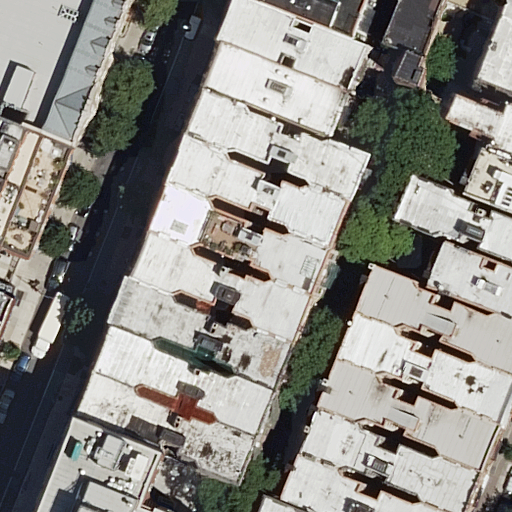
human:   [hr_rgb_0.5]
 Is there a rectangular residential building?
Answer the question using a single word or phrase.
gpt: yes

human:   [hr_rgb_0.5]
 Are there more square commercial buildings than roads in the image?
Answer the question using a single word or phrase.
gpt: no

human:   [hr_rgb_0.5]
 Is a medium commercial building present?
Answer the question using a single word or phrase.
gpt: no

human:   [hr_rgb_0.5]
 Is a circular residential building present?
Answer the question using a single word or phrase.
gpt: no

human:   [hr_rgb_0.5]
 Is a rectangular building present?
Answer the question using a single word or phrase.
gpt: yes

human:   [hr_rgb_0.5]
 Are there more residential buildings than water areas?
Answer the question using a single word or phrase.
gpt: yes

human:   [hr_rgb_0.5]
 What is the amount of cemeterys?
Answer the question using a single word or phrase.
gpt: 0

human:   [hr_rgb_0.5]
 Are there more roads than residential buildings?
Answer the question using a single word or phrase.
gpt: no

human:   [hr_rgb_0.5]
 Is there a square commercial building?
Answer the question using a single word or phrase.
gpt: no

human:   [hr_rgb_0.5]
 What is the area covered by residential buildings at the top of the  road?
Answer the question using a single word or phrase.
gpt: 2761m2

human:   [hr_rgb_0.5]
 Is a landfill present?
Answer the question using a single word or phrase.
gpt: no

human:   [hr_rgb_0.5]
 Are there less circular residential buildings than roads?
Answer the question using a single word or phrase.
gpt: yes

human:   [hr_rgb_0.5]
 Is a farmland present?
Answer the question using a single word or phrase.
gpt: no

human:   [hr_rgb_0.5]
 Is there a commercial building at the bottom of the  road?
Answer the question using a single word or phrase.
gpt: no

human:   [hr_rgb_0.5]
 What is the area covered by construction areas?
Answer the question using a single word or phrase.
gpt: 0m2

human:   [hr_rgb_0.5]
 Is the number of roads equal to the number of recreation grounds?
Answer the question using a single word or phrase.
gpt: no

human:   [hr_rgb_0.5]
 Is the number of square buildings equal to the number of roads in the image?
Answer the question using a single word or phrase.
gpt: no

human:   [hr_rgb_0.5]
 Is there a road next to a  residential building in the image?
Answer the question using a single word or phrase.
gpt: yes

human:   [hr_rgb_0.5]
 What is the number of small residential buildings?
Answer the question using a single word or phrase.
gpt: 7

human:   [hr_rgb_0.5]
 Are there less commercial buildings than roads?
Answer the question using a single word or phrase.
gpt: yes

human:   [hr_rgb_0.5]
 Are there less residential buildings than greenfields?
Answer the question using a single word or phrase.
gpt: no

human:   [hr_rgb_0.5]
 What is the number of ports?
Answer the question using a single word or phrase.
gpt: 0

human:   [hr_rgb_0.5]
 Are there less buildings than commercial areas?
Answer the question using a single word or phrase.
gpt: no

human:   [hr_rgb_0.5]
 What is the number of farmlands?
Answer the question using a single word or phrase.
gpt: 0

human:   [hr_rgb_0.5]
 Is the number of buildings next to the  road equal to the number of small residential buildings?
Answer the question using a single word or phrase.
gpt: no

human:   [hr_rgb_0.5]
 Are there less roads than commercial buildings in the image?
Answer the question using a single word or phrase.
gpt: no

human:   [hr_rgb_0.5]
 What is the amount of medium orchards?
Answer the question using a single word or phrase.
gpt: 0

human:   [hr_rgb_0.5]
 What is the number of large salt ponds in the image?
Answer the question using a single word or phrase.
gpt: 0

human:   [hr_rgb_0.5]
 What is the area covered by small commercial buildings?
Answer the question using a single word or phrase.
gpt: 0m2

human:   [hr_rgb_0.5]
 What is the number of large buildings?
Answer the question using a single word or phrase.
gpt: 2

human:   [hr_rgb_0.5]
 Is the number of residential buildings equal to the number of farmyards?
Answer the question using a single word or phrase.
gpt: no

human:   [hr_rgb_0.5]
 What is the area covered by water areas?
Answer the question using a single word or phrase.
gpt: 0m2

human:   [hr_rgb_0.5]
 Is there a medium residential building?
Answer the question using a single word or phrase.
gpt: yes

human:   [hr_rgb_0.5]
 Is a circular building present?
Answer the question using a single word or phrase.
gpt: no

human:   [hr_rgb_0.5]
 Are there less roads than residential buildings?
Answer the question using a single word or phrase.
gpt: yes

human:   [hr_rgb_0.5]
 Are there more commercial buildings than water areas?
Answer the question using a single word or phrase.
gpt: no